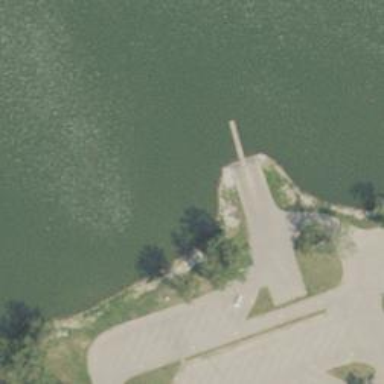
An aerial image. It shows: Slipway on service road.